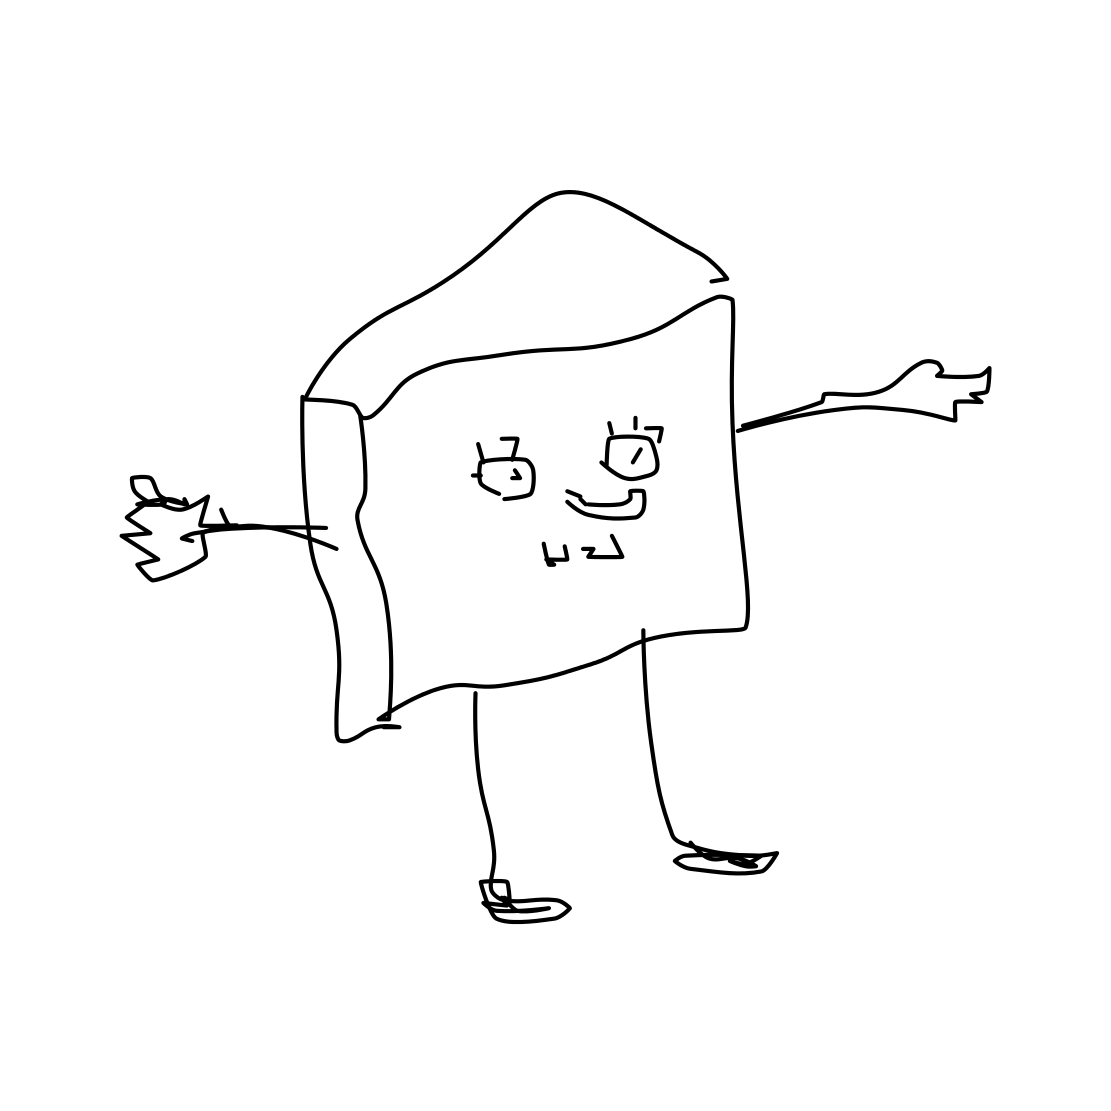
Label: sponge bob